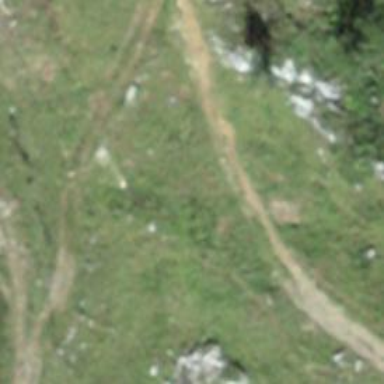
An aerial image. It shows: Ground path.